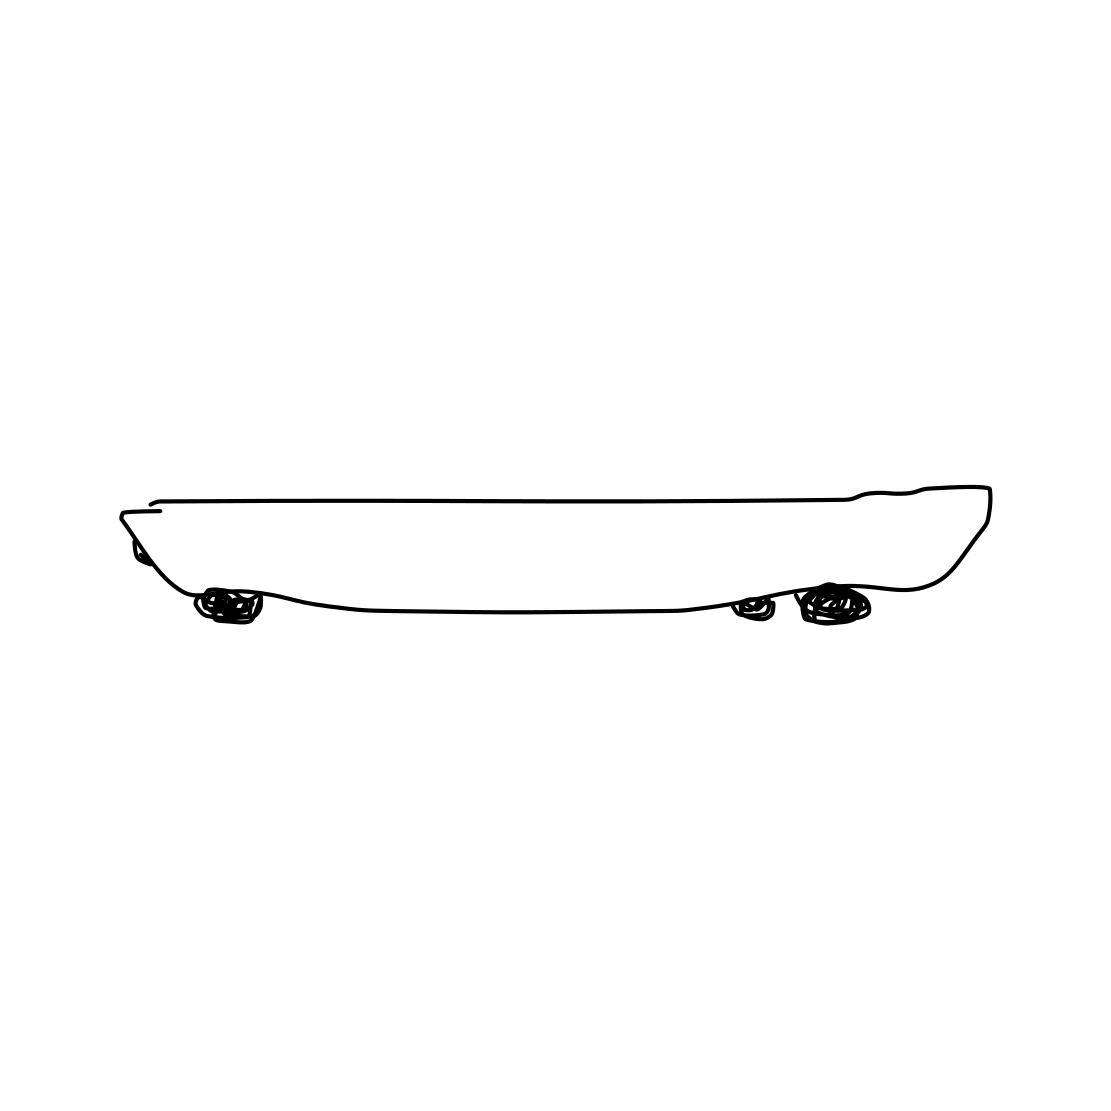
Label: snowboard